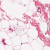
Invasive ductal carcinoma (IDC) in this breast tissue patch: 0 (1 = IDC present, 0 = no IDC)